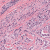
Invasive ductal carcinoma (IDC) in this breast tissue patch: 1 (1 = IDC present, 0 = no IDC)